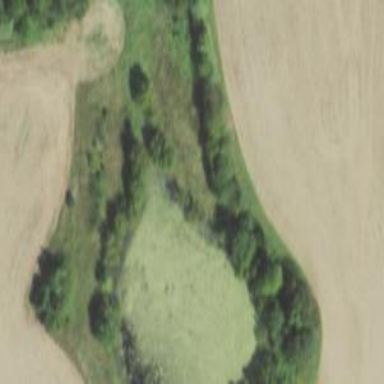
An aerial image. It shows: Serene pond surrounded by nature.